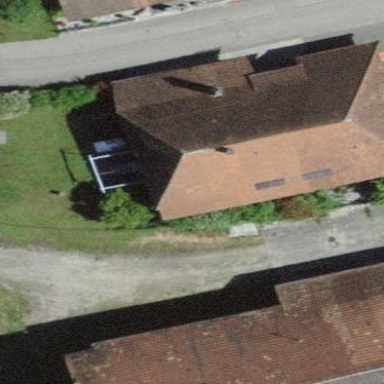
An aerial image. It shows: Farm building.